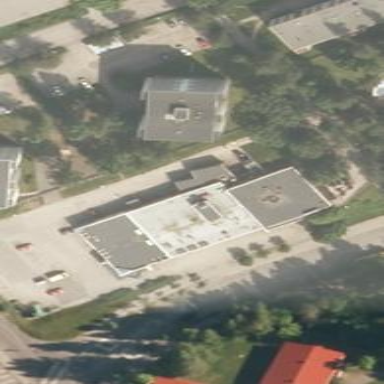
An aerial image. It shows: Commercial building.